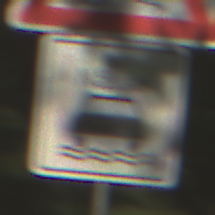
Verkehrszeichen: BeiNaesse
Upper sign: SchleuderOderRutschgefahr
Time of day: MorningAfternoon
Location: Outdoor (Nature)
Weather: Clear
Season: NotSpecified
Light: Natural